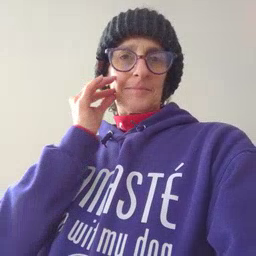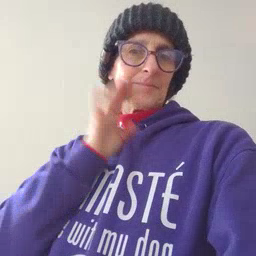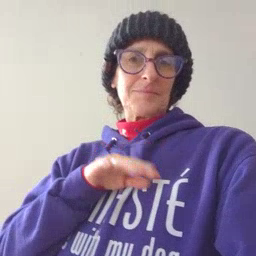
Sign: bee